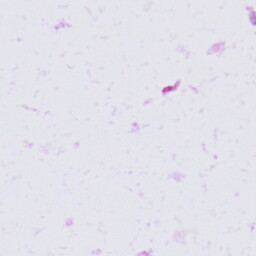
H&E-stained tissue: Skin